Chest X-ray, AP view. Patient: 19 years old, sex M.
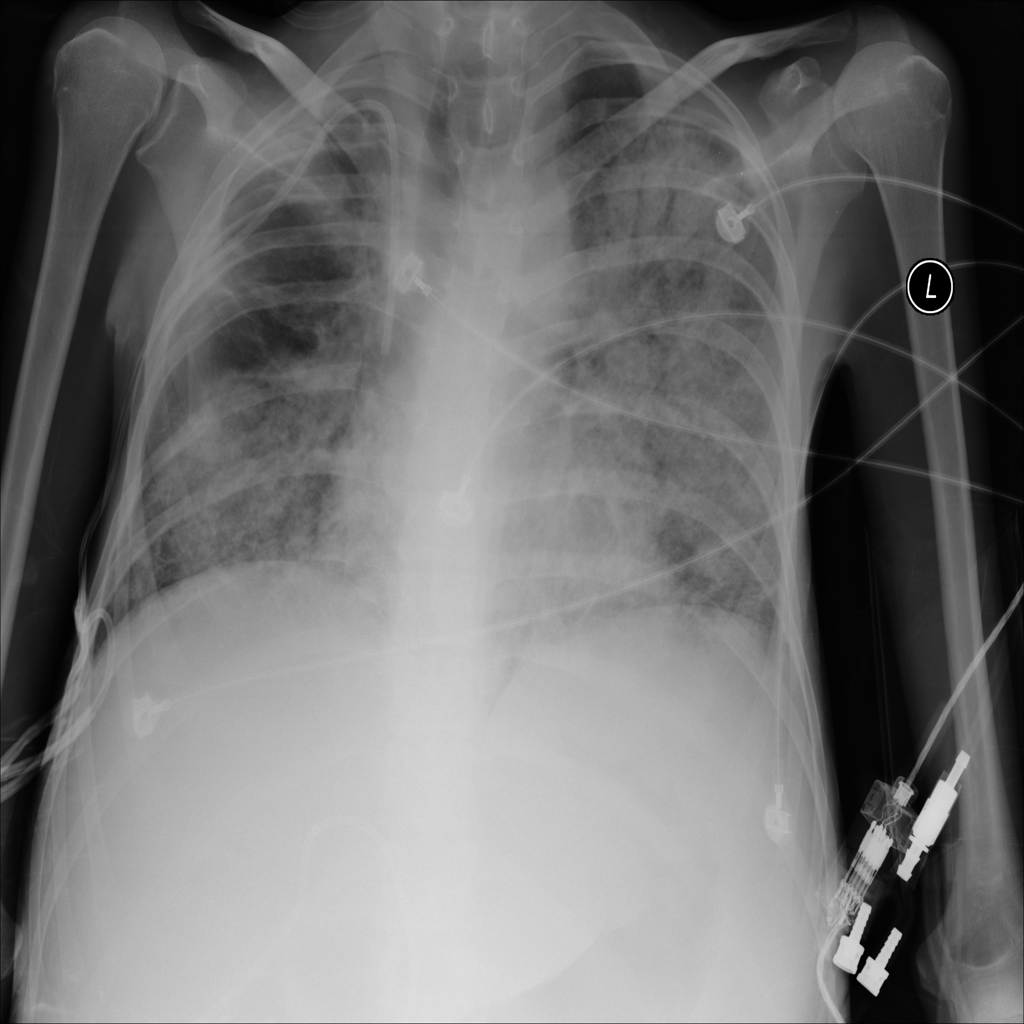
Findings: No Finding